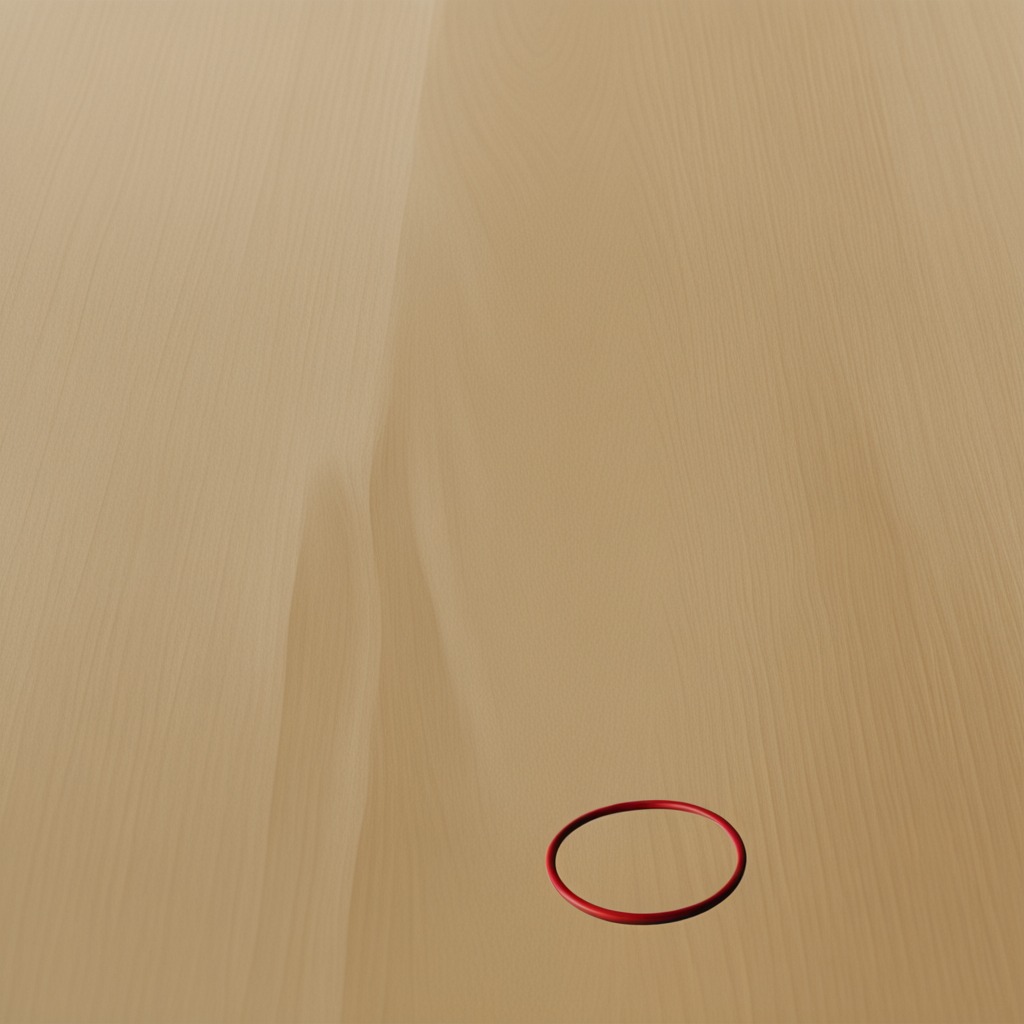
A rubber O-ring is lying on a plywood surface in a paint workshop lit by afternoon window light.